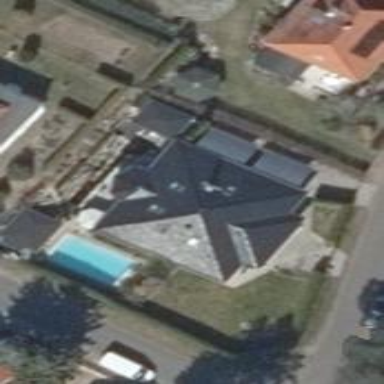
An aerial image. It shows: Detached building with pyramidal roof shape.